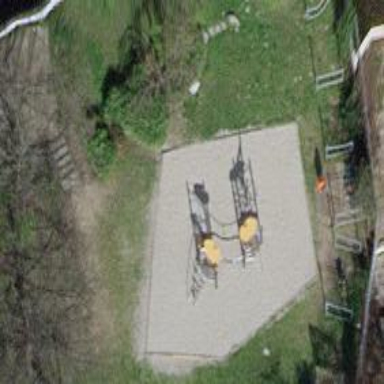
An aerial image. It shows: Playground area for leisure activities on the land.